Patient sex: M
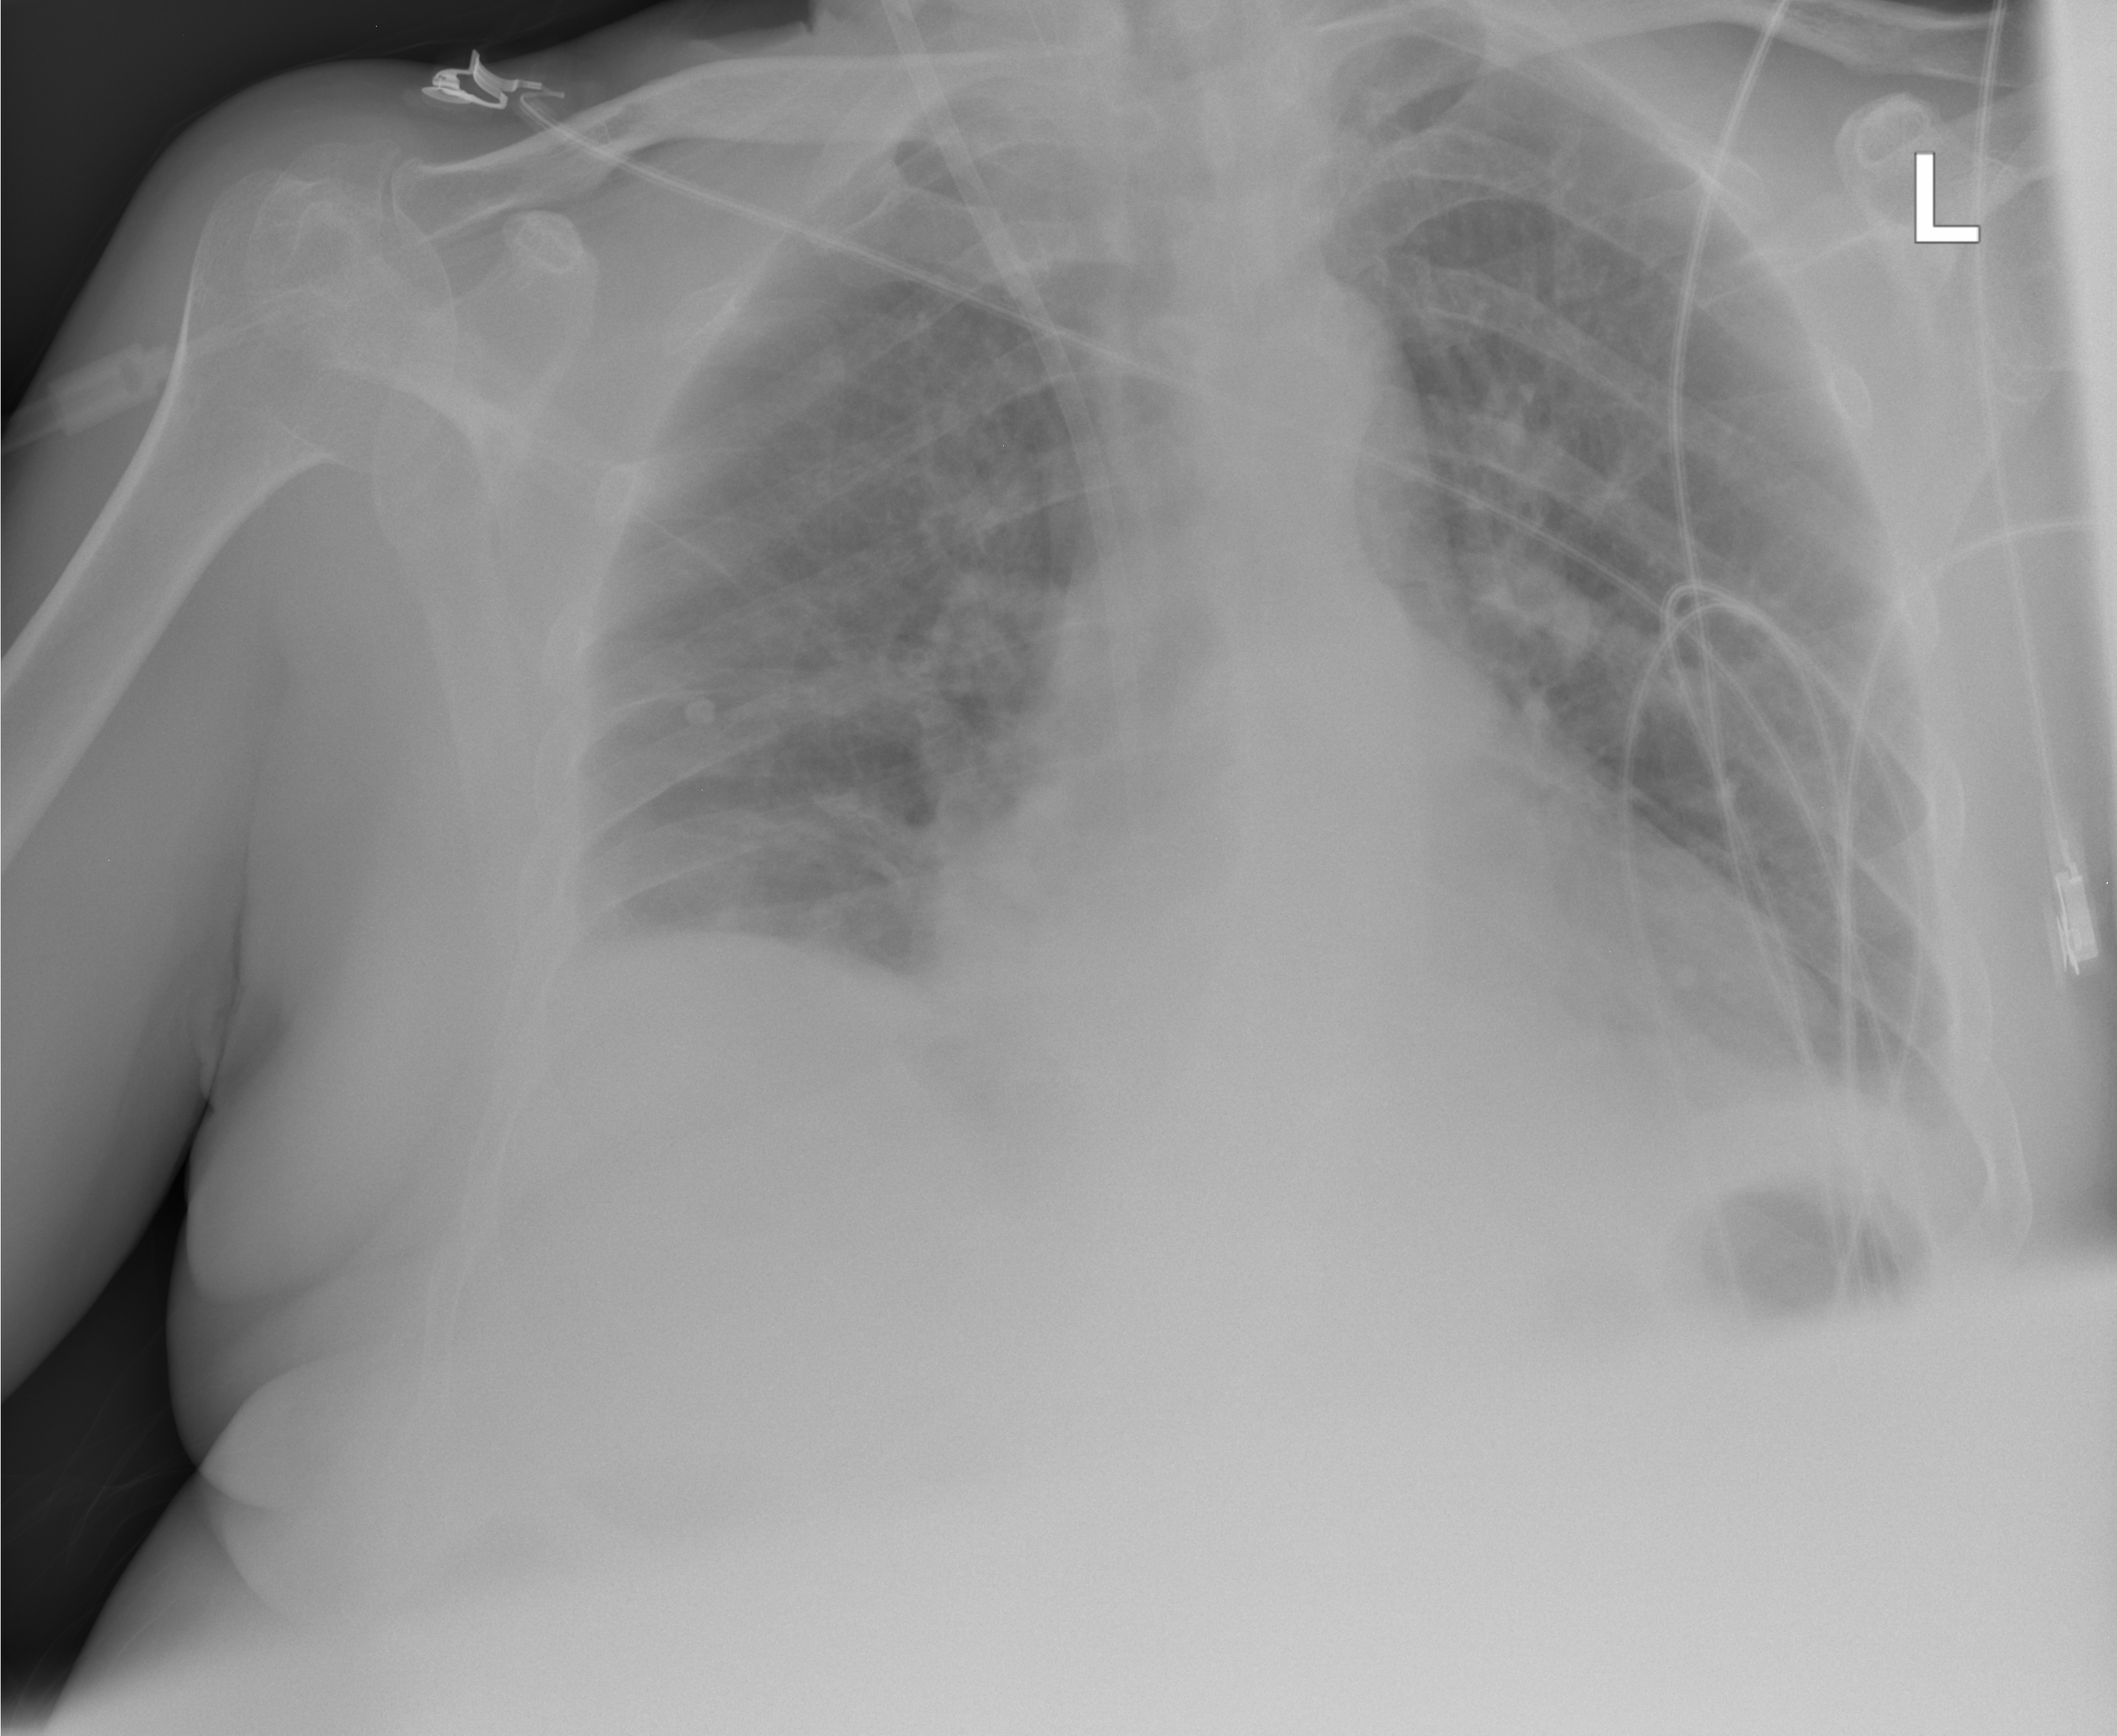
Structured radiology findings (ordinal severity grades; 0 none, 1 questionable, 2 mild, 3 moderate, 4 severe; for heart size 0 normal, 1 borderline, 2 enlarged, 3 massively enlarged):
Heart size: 2
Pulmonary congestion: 2
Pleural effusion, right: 0
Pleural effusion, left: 0
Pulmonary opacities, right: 2
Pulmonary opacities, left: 2
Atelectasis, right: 0
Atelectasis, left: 0